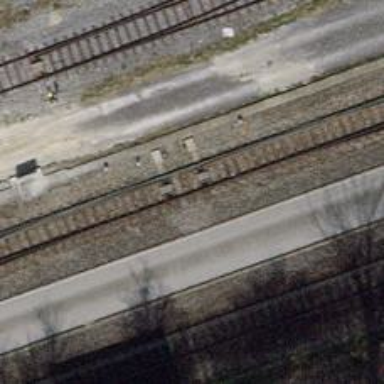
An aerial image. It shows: Railway track with electrified contact lines. This is siding track.